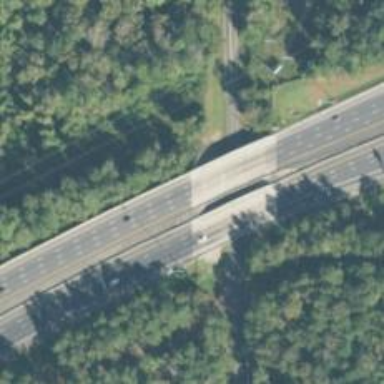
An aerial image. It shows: Bridge over motorway.